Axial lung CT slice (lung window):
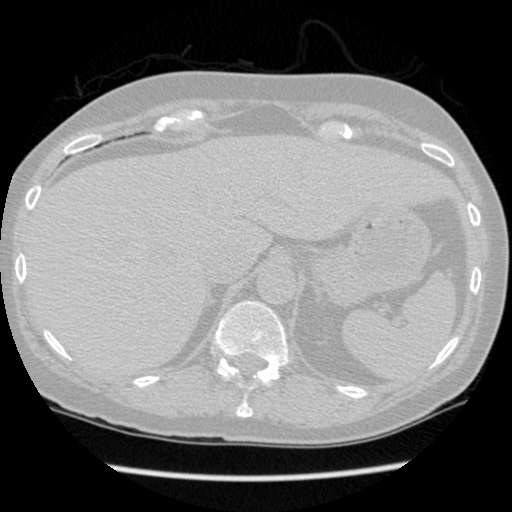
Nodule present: no